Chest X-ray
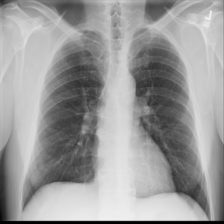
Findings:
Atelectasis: negative
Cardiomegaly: negative
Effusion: negative
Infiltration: positive
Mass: negative
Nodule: negative
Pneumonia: negative
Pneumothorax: negative
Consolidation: negative
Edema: negative
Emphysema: negative
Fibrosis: negative
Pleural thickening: negative
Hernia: negative